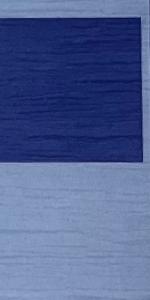
Label: Empty